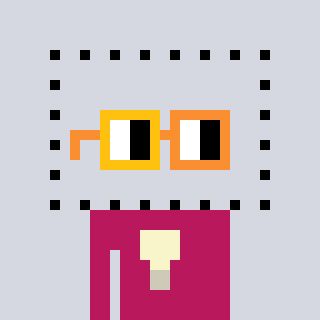
a pixel art character with square yellow and orange glasses, a void-shaped head and a darkpink-colored body on a cool background